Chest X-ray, PA view. Patient: 38 years old, sex F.
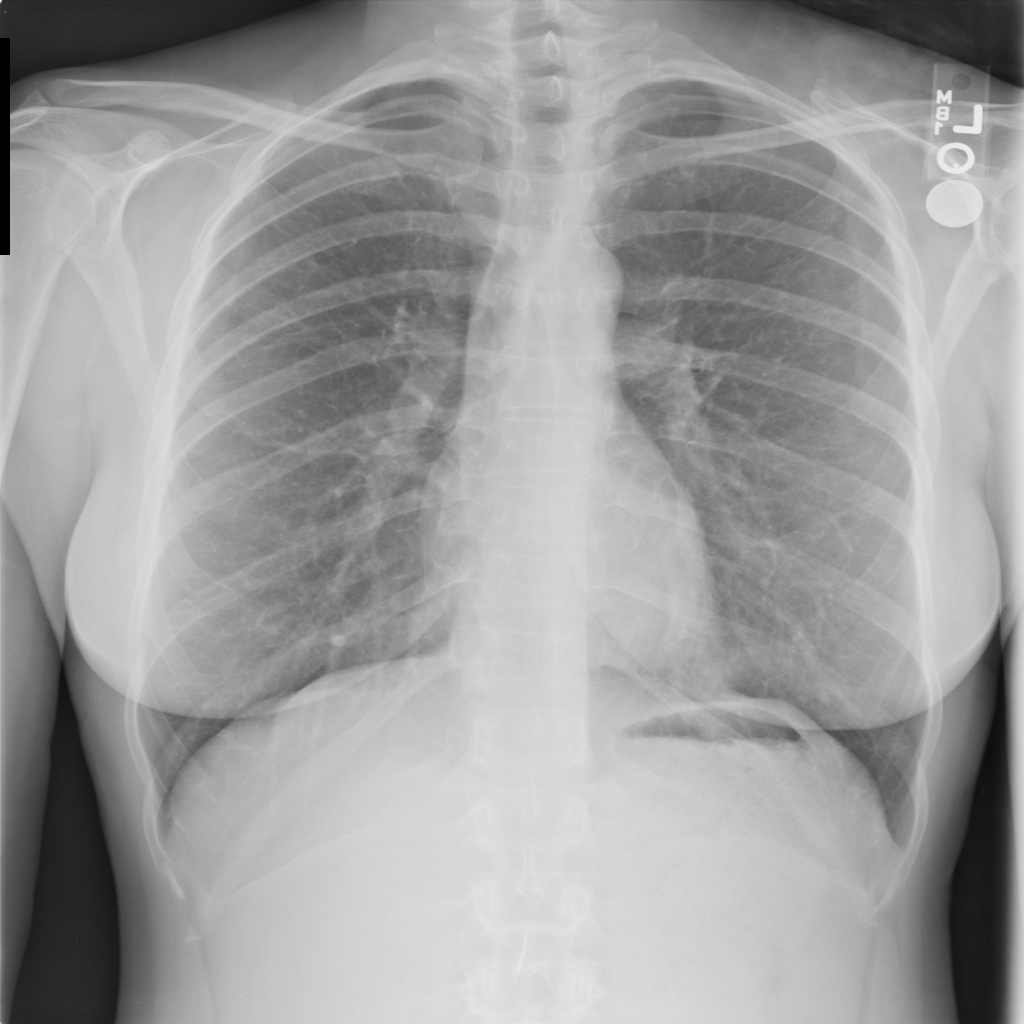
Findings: No Finding